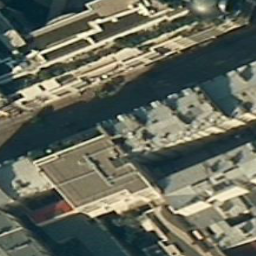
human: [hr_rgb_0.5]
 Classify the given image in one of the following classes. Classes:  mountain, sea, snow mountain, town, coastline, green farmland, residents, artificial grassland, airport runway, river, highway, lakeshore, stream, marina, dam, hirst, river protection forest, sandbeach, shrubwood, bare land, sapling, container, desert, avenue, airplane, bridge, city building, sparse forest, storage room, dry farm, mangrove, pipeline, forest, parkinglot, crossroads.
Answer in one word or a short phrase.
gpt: city building